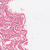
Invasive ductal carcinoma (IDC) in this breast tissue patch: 0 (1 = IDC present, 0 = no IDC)